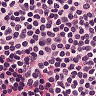
Metastatic tissue present: no